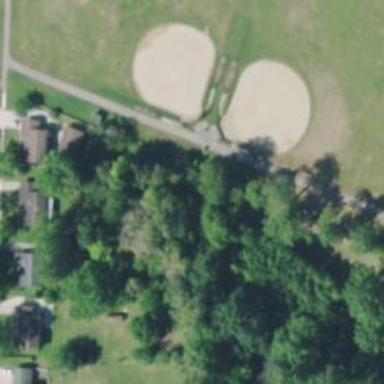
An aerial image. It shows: Disc golf tee.